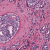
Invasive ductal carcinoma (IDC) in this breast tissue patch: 1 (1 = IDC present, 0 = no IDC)